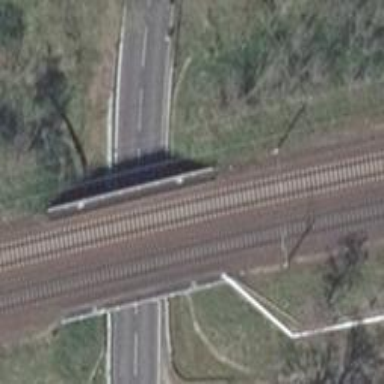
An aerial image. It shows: Railway bridge with electrified contact lines.